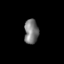
Tissue: skin
Cell type: Epithelial cells
Senescence score: 0.7226
Nuclear area (px): 340
Mean DAPI intensity: 123.279